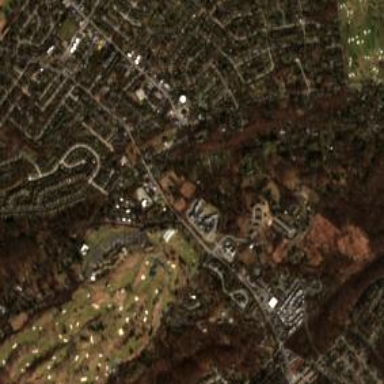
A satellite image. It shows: Golf course.